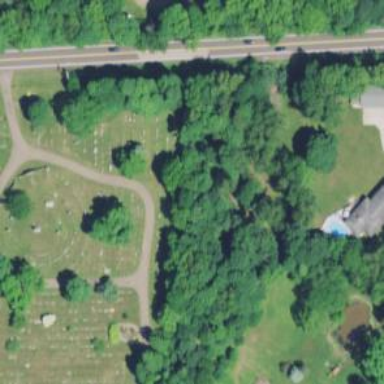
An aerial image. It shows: Graveyard used as cemetery.